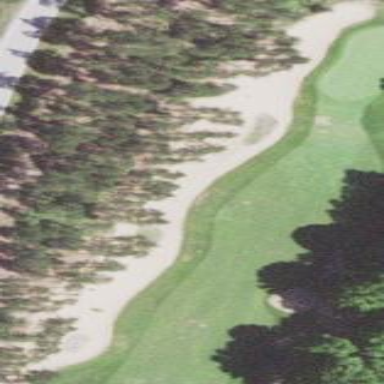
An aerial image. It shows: Sand bunker on golf course.